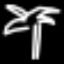
Label: palm tree